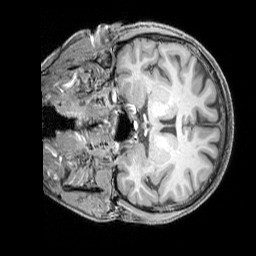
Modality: T1w
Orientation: coronal
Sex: female
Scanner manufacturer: siemens
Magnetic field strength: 3 T
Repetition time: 2.3 s
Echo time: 0.00226 s